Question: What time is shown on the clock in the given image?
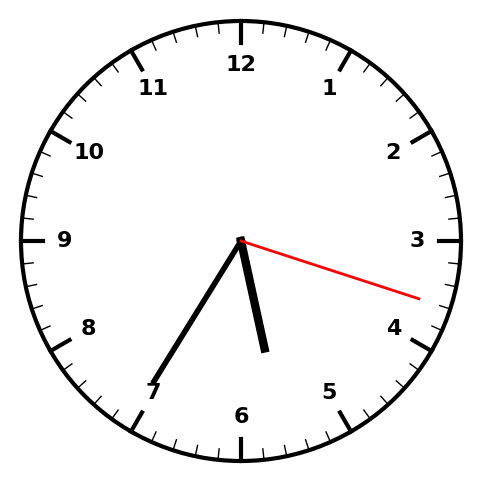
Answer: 05:35:18